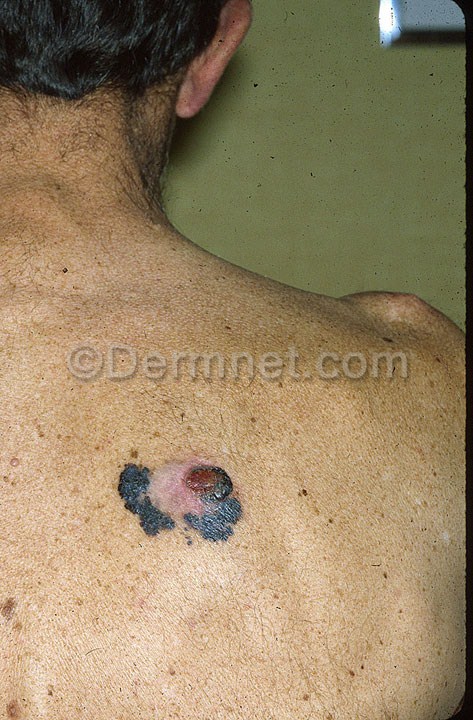
Disease: Melanoma Skin Cancer Nevi and Moles